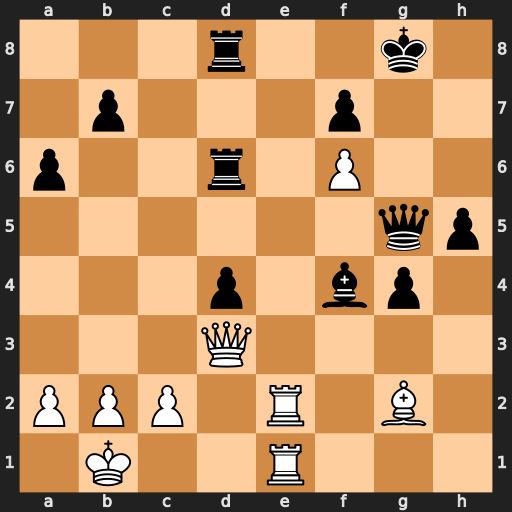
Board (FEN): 3r2k1/1p3p2/p2r1P2/6qp/3p1bp1/3Q4/PPP1R1B1/1K2R3
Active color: w
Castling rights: -
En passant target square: -
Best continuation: Re8+ Rxe8 Rxe8#